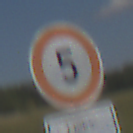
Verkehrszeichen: Geschwindigkeit5
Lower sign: HinweiseAufGefahrenDurchVerbaleAngabe9
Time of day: Midday
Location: Outdoor (Nature)
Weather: Clear
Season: NotSpecified
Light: Natural